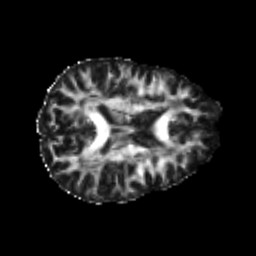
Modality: FA
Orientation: axial
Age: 25
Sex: female
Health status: healthy
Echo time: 0.074 s